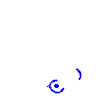
Particle: electron